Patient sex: F
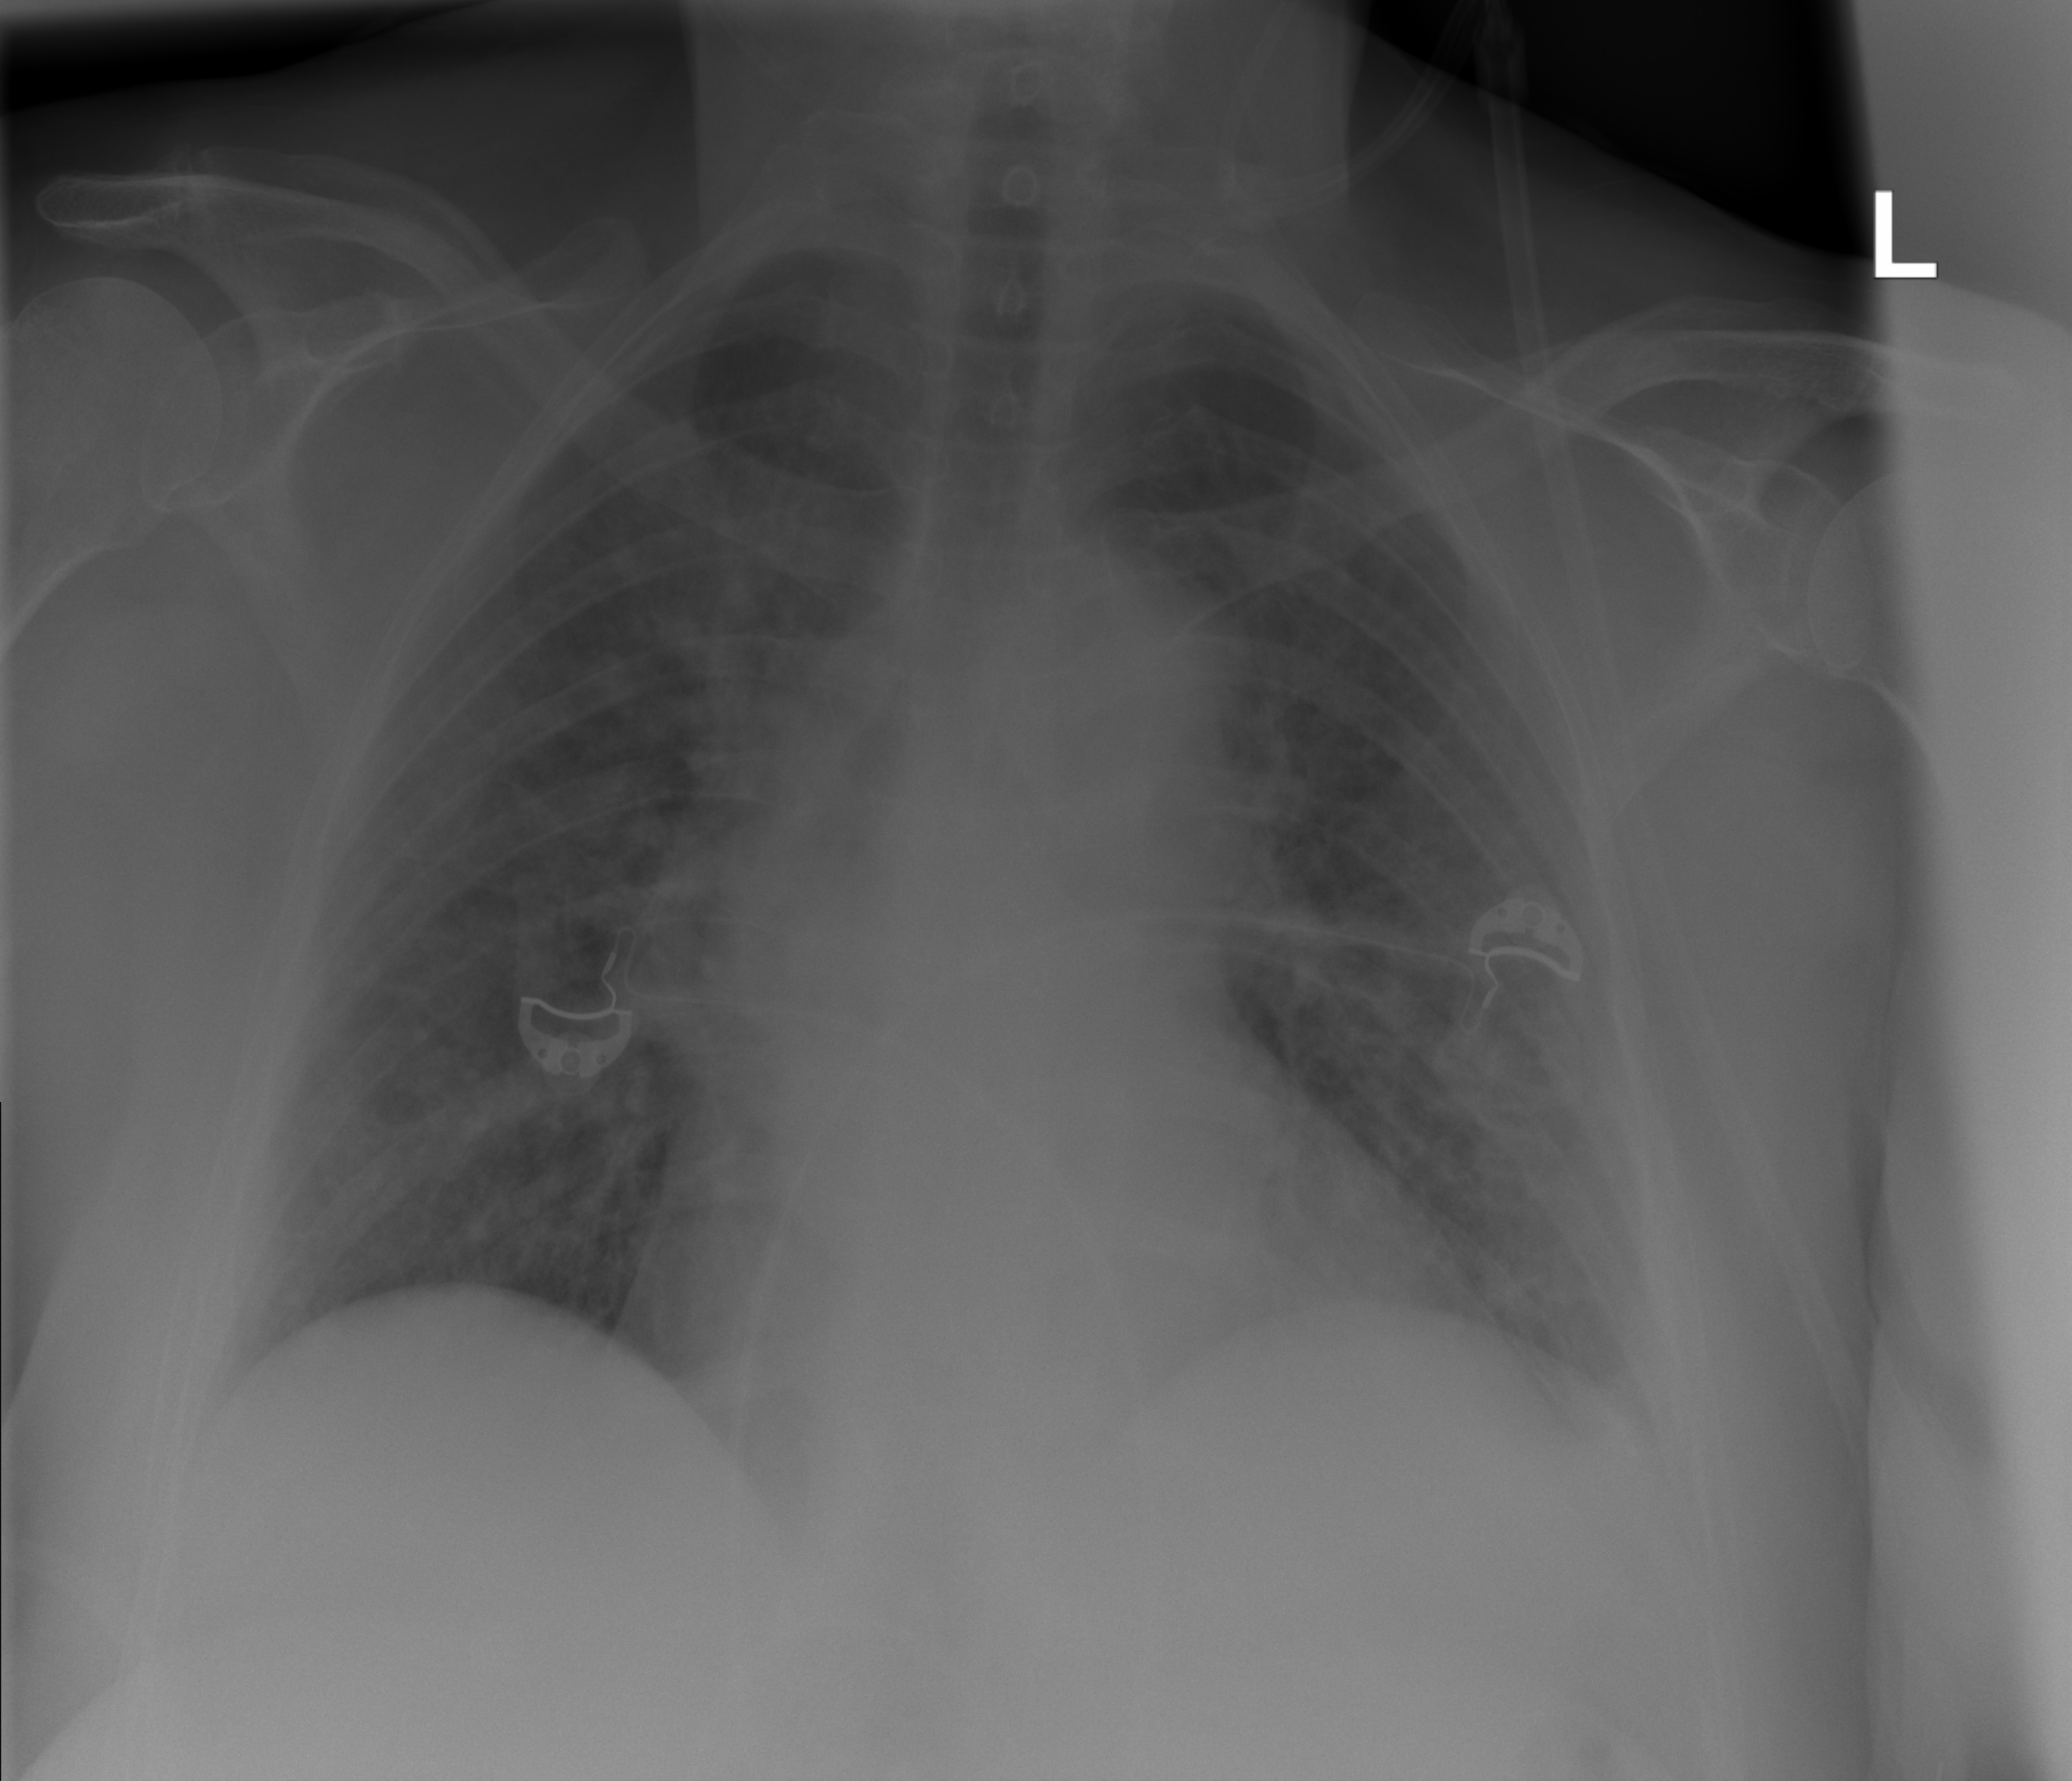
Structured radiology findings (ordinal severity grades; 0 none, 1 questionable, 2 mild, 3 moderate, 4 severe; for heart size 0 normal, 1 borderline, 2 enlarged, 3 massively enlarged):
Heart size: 2
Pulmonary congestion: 3
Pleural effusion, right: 0
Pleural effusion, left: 0
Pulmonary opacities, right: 0
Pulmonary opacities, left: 0
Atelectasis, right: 0
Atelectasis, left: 0